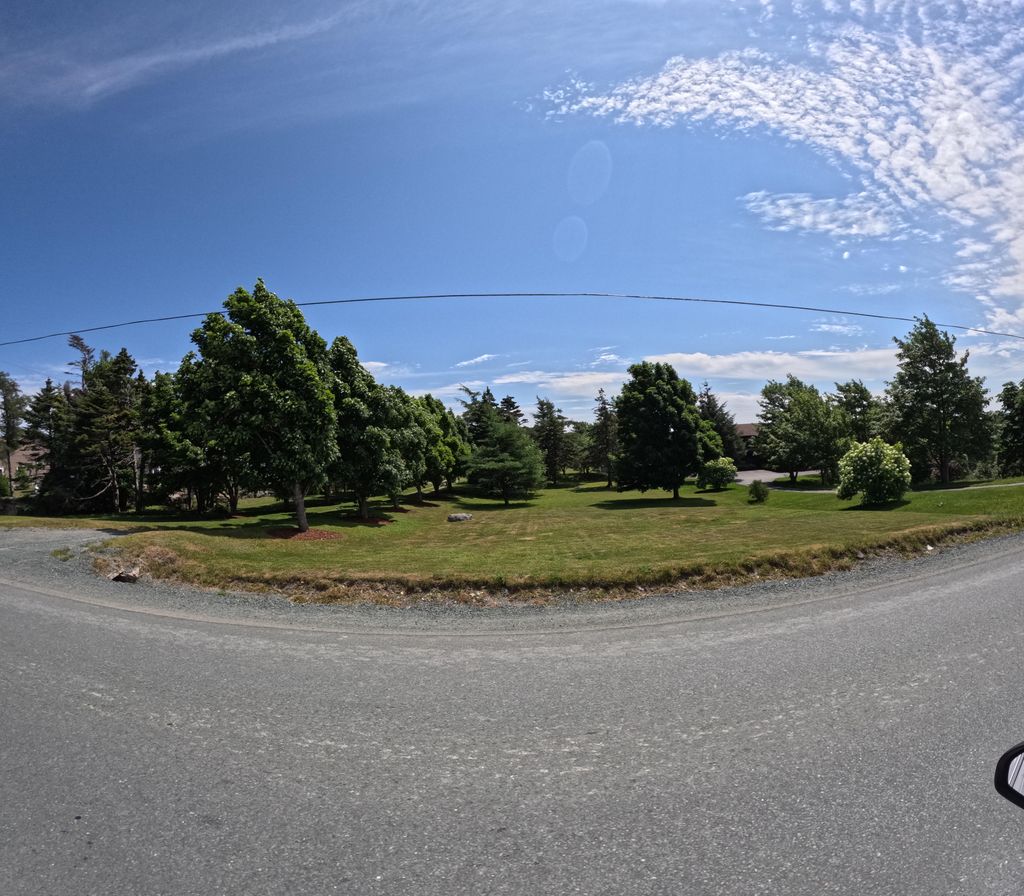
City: st_johns